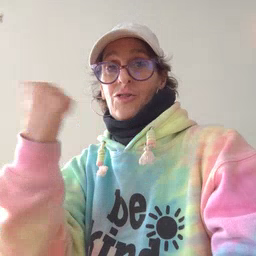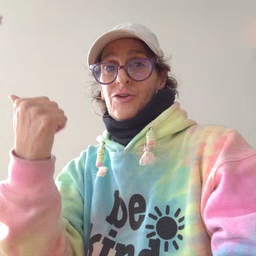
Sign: another